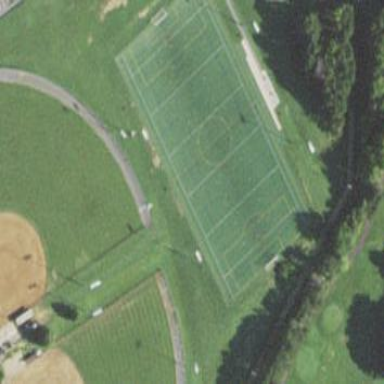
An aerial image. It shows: Soccer pitch with turf surface for leisure sports activities.